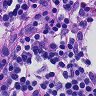
Metastatic tissue present: yes